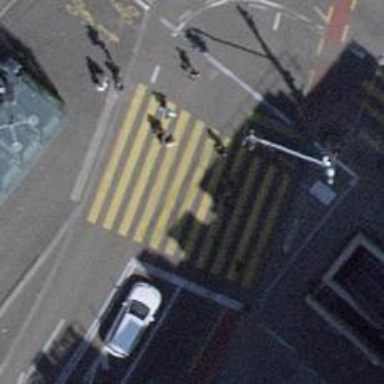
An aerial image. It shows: Road crossing with traffic signals.